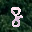
Label: 8